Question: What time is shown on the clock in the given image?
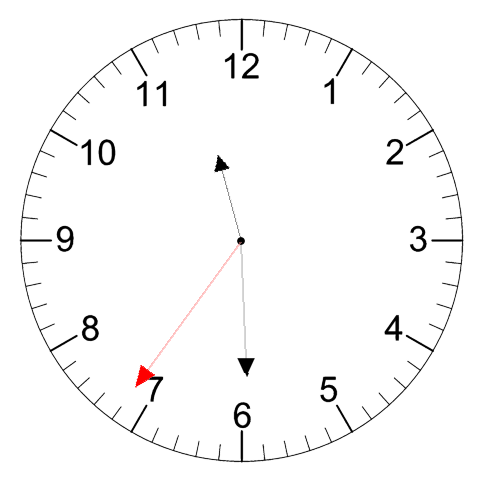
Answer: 11:29:36